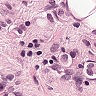
Metastatic tissue present: yes